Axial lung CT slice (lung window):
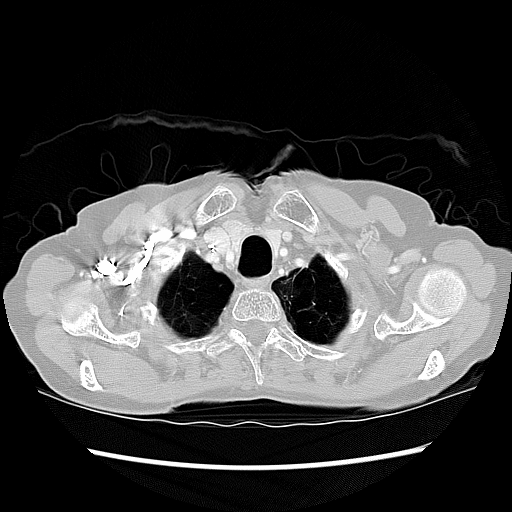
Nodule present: no